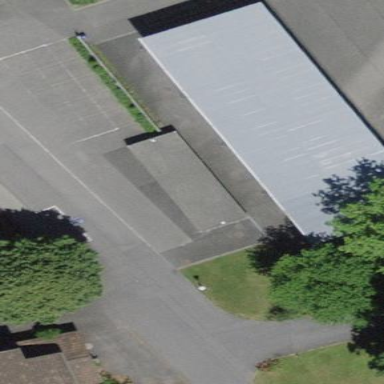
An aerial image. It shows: Bicycle parking facility.